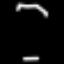
Label: octagon